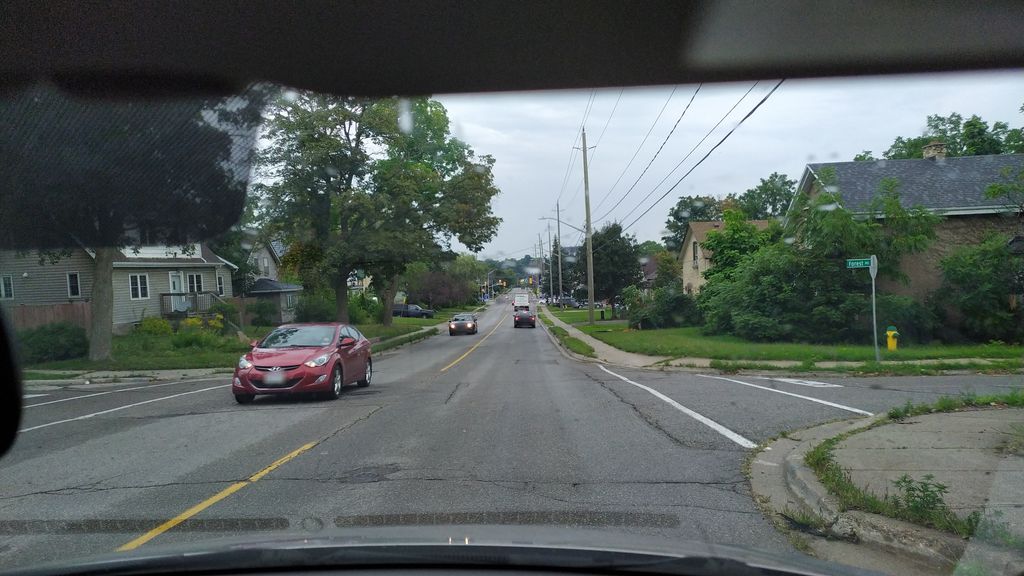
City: kitchener-waterloo